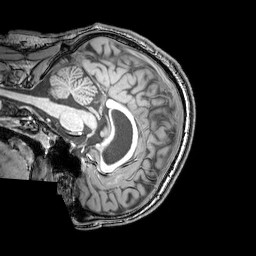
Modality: T1w
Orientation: sagittal
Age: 23
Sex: male
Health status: healthy
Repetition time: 0.081 s
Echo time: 0.037 s